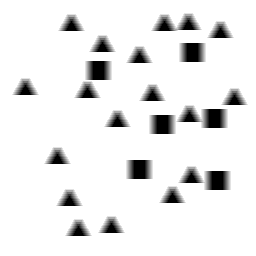
Squares: 6
Triangles: 18
Stars: 0
Total shapes: 24